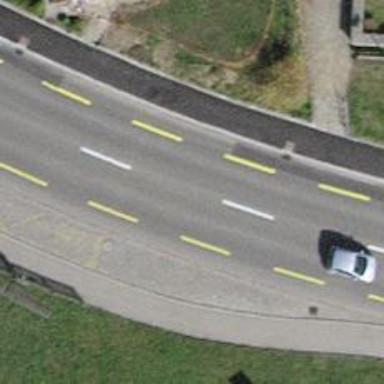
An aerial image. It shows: Secondary road with asphalt surface and designated cycle lane.